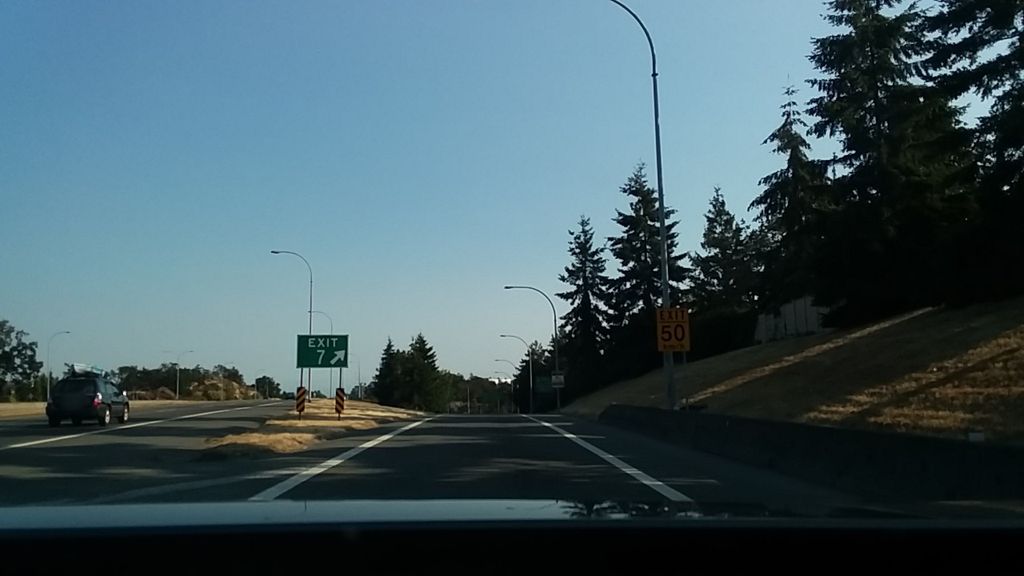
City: victoria